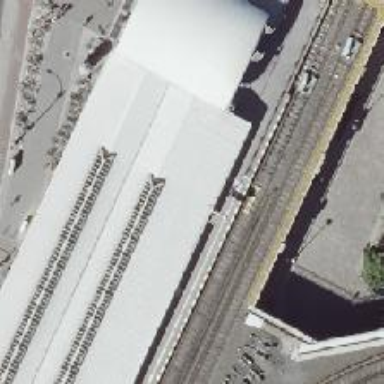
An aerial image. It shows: Electrified rail with power source at the top.